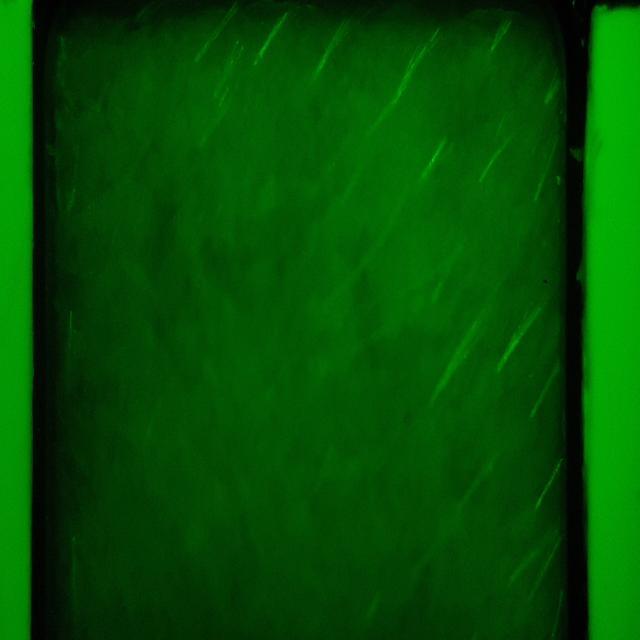
Canine dermatitis — inflammation of the skin presenting with erythema, pruritus, papules, and excoriation. May be allergic, contact, or atopic in origin.